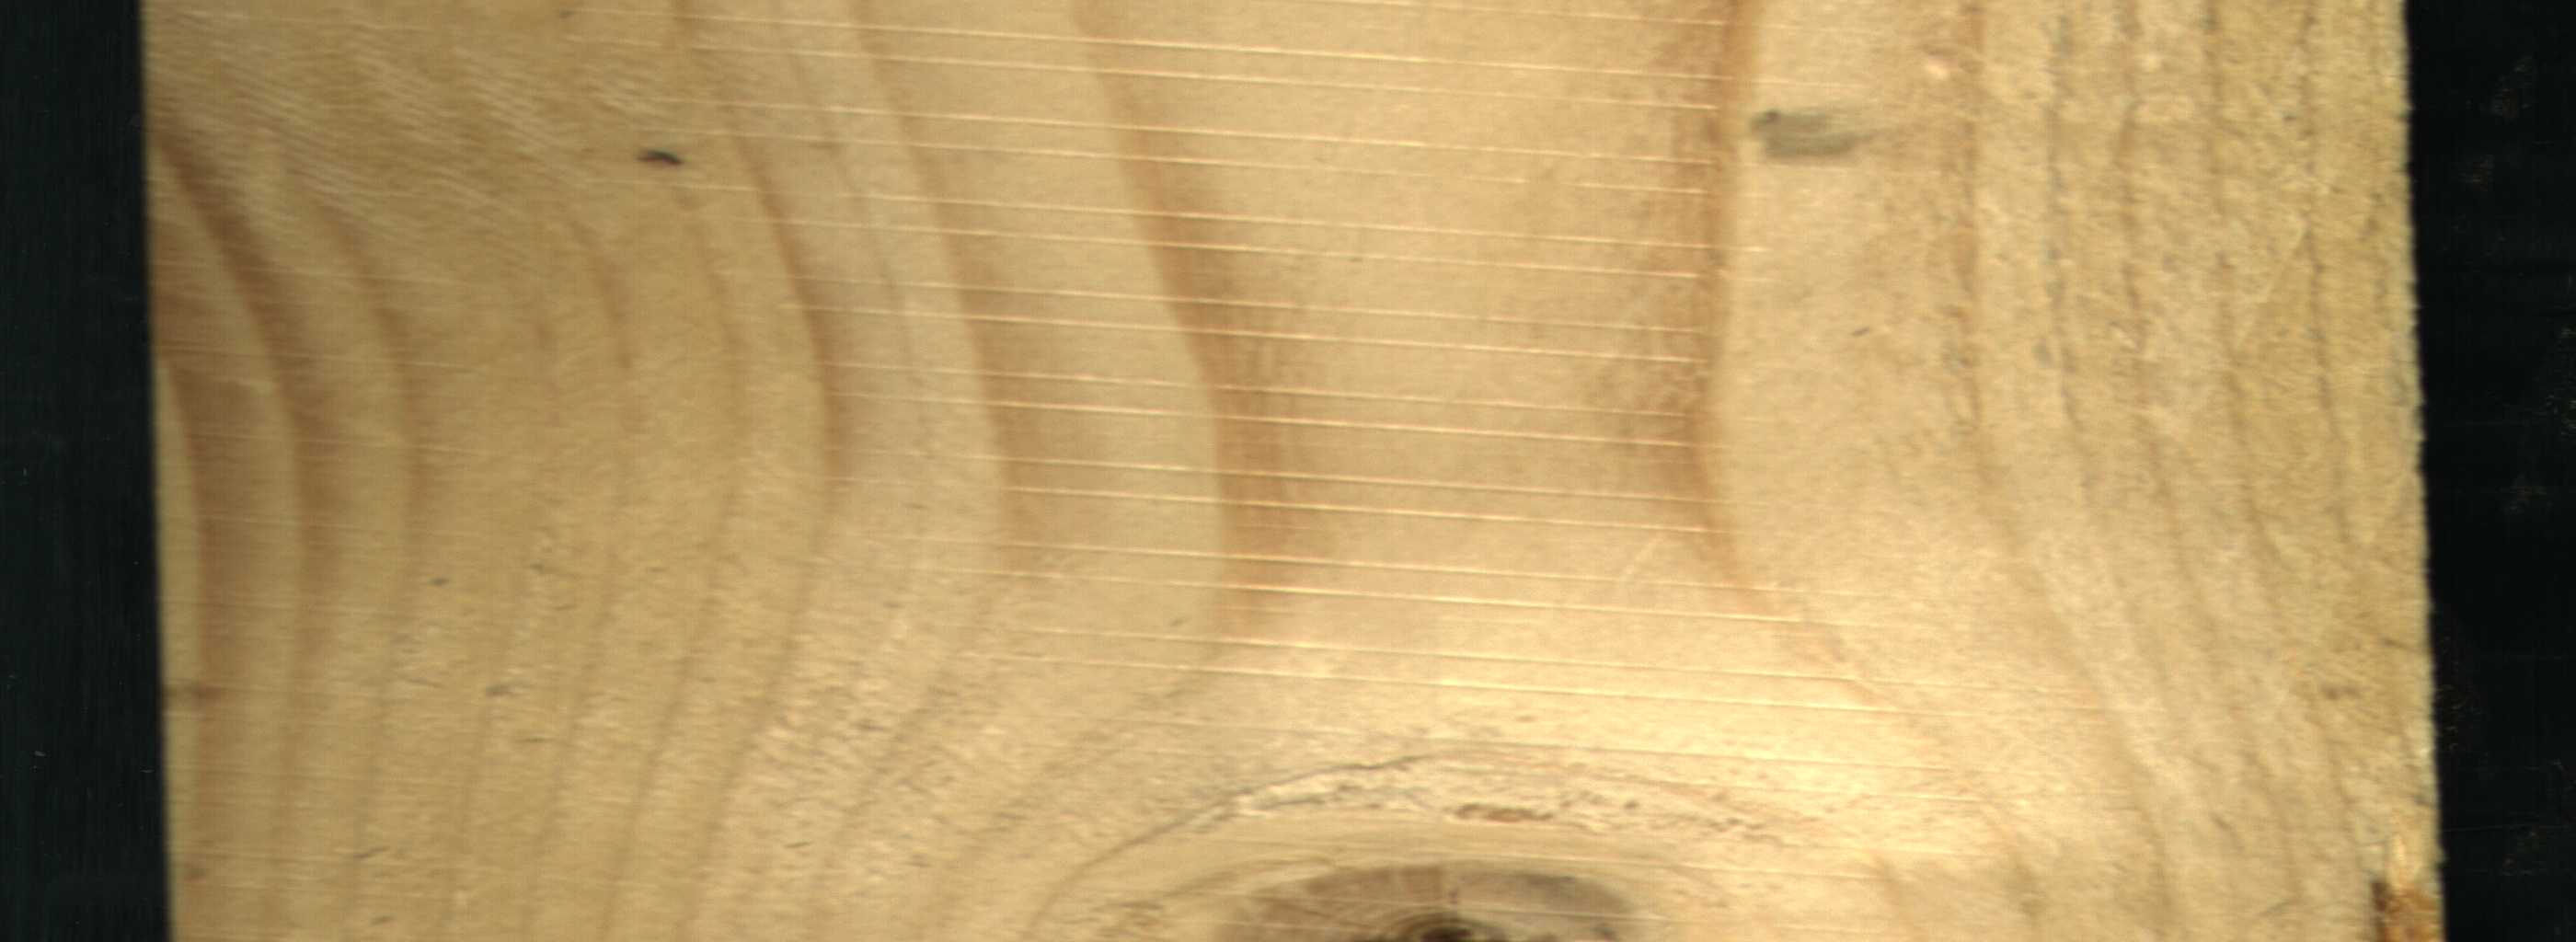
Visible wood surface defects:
resin
Live_Knot